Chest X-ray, AP view. Patient: 41 years old, sex M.
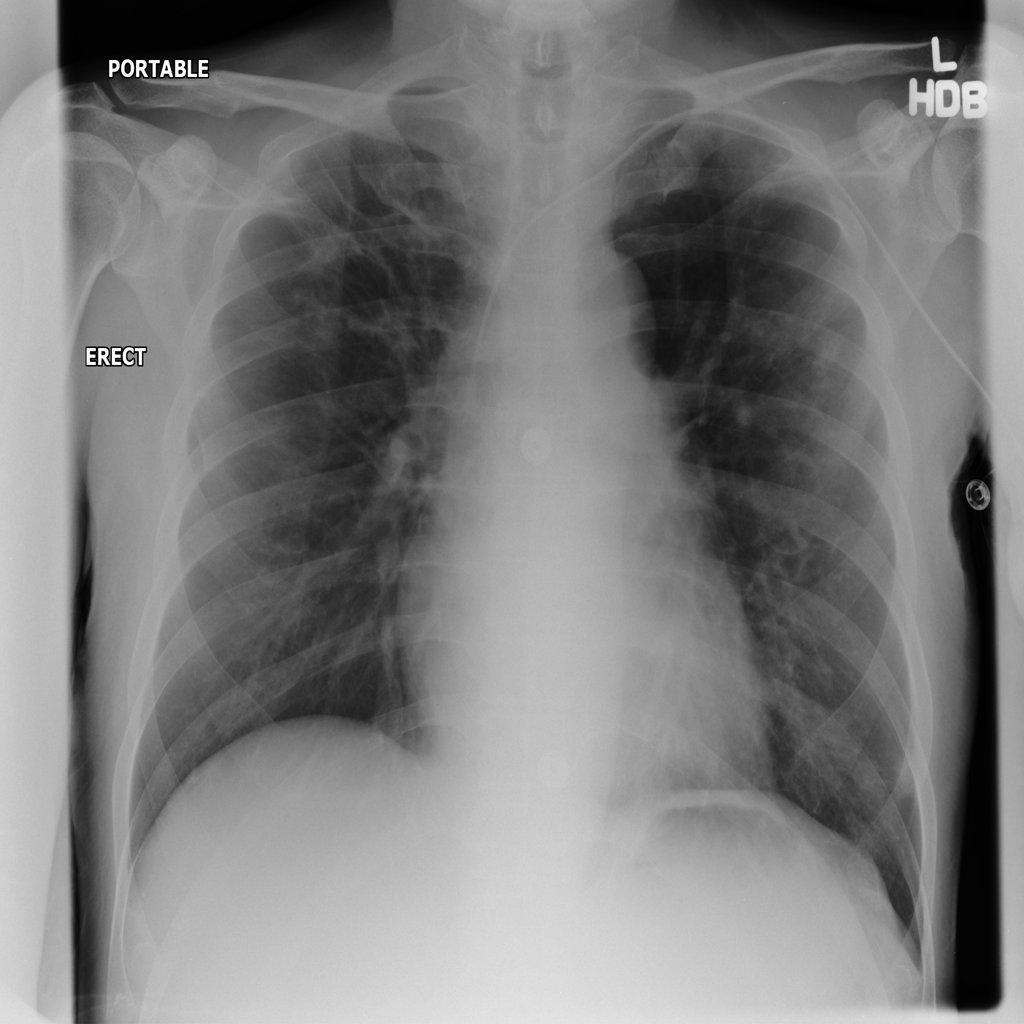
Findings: Nodule